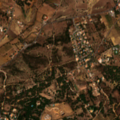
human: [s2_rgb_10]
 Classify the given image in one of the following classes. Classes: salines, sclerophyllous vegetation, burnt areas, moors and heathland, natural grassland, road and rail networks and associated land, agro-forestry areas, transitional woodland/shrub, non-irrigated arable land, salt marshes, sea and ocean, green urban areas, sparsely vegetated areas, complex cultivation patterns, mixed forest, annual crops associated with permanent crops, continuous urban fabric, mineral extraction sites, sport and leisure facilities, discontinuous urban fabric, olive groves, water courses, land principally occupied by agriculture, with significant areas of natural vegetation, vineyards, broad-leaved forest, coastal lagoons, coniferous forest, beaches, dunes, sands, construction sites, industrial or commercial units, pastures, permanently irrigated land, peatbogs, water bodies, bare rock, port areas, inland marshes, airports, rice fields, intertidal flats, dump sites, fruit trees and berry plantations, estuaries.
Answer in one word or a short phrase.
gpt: discontinuous urban fabric, annual crops associated with permanent crops, complex cultivation patterns, land principally occupied by agriculture, with significant areas of natural vegetation